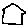
Label: house